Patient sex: F
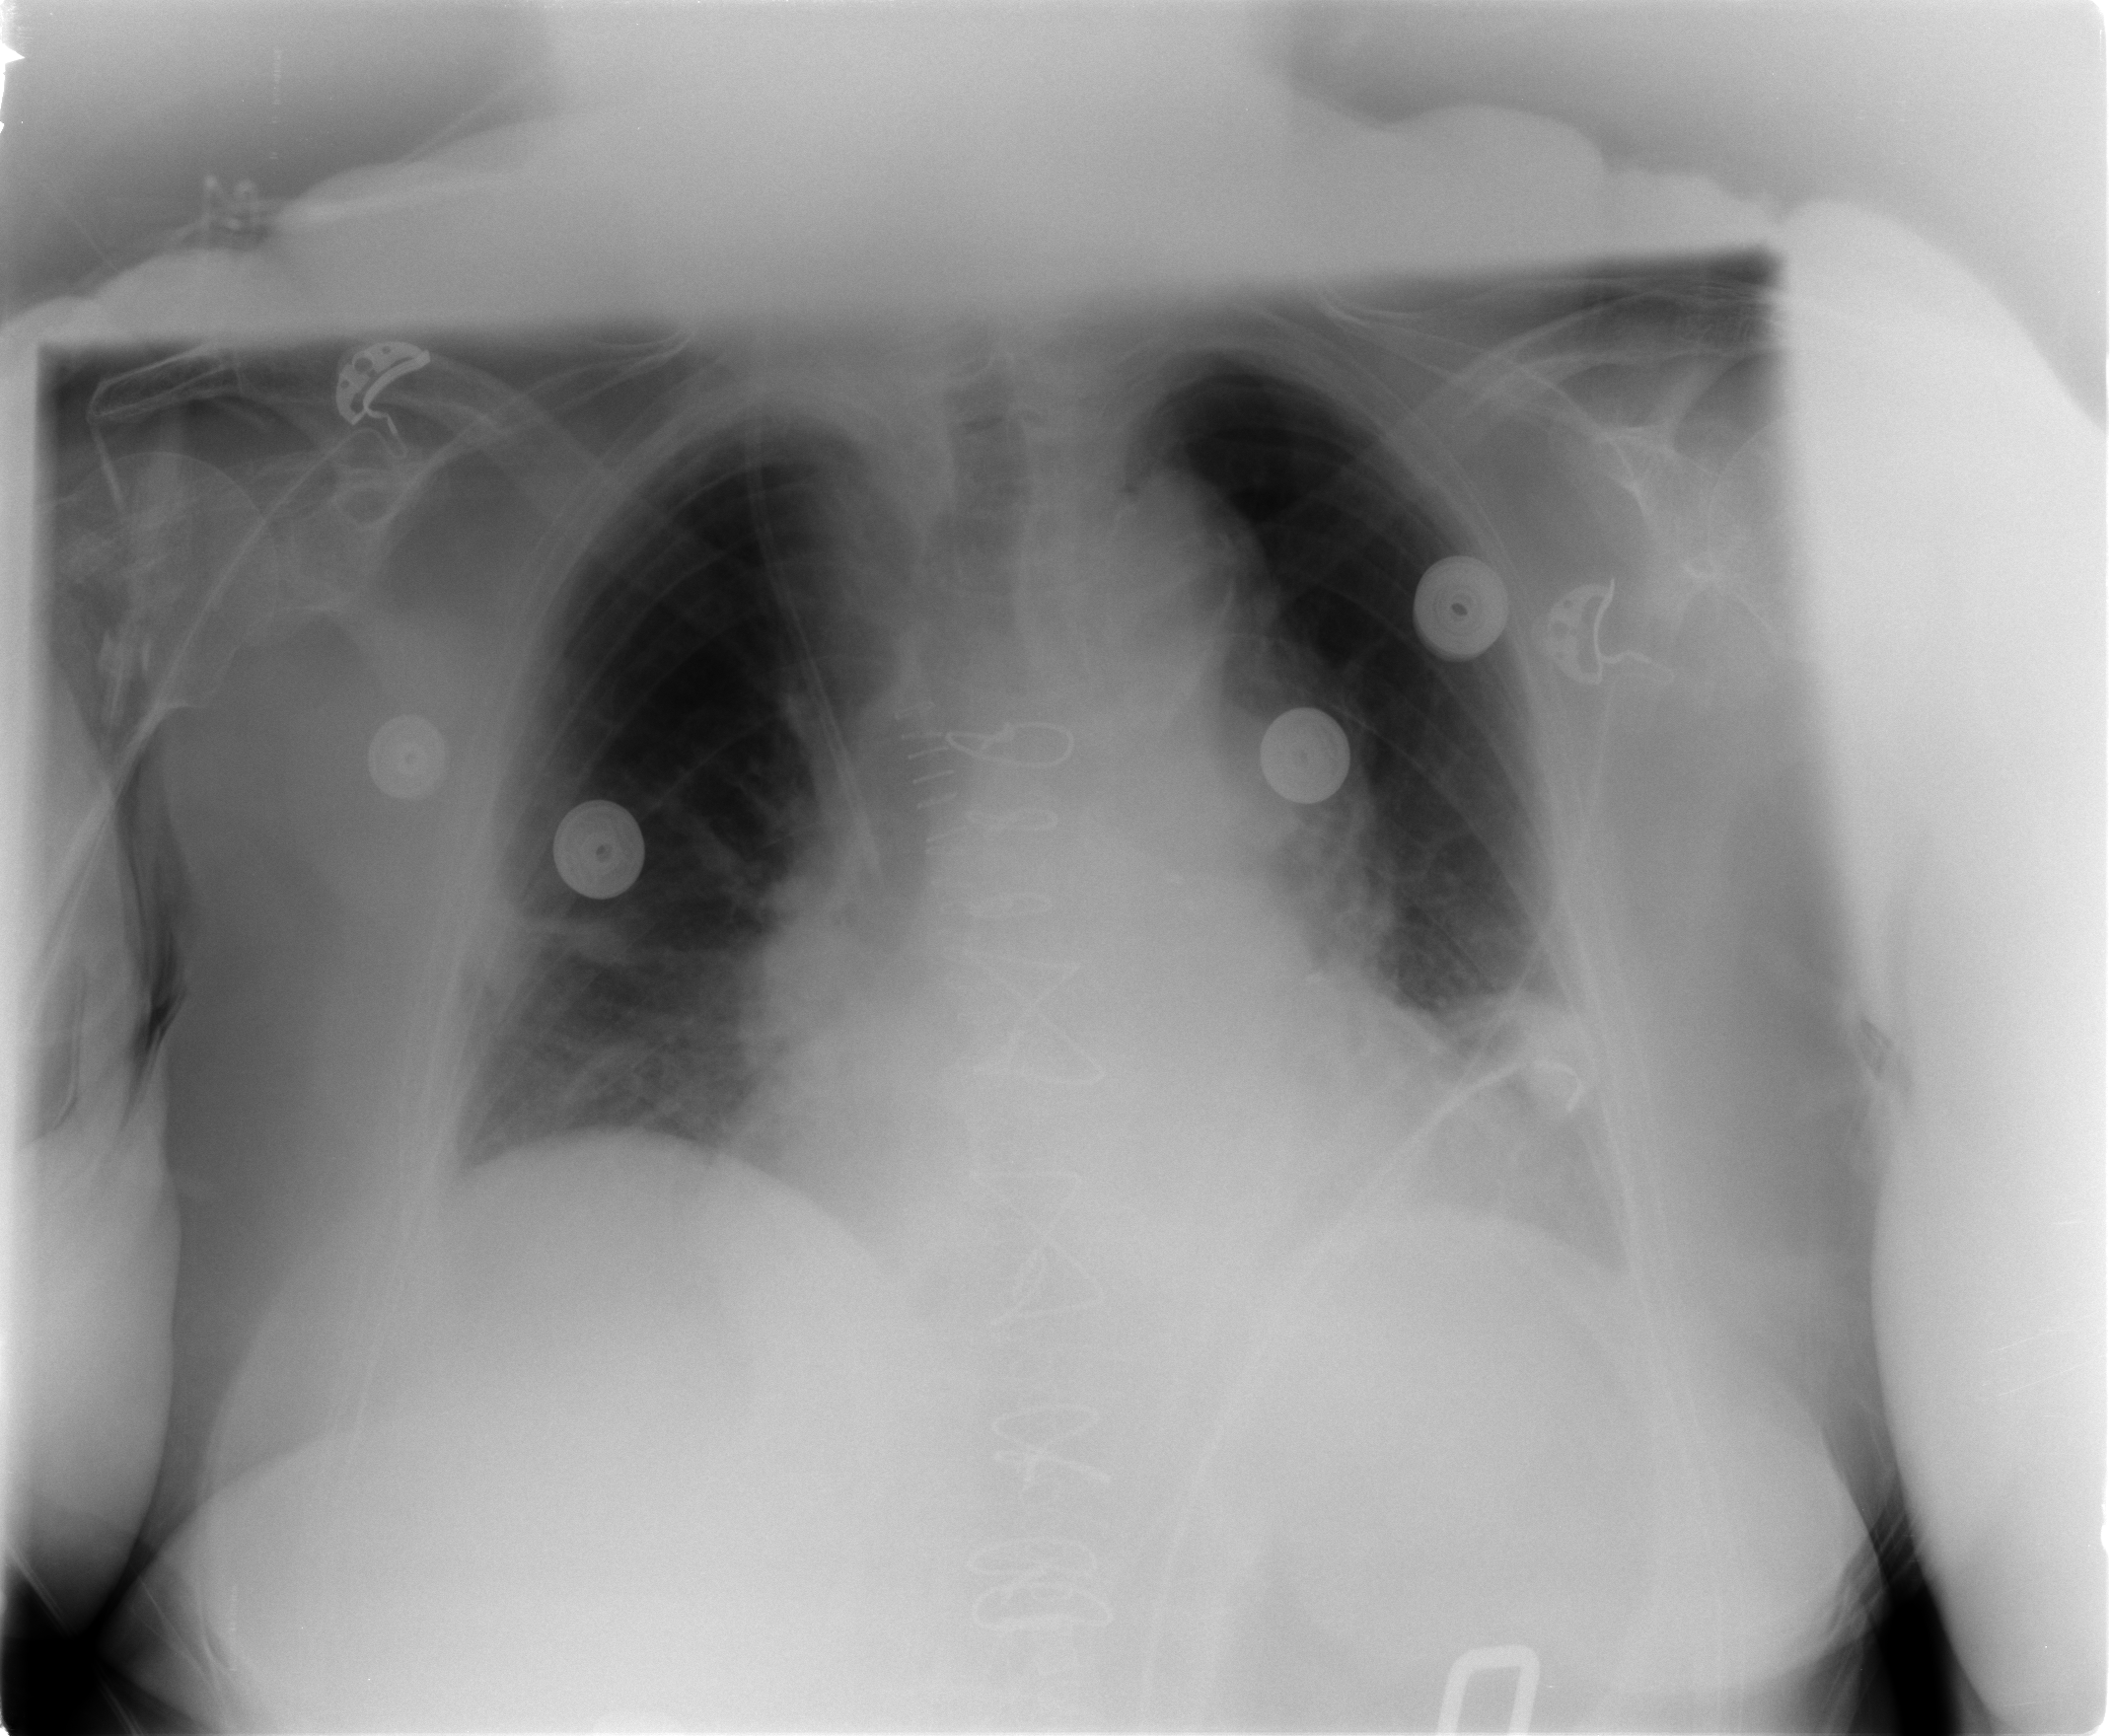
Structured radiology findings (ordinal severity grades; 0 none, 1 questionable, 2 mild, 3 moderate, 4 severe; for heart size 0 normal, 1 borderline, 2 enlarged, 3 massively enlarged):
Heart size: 2
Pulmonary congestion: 2
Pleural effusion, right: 0
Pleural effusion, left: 0
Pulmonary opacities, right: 0
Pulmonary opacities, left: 0
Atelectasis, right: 2
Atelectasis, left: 2